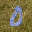
Label: 0